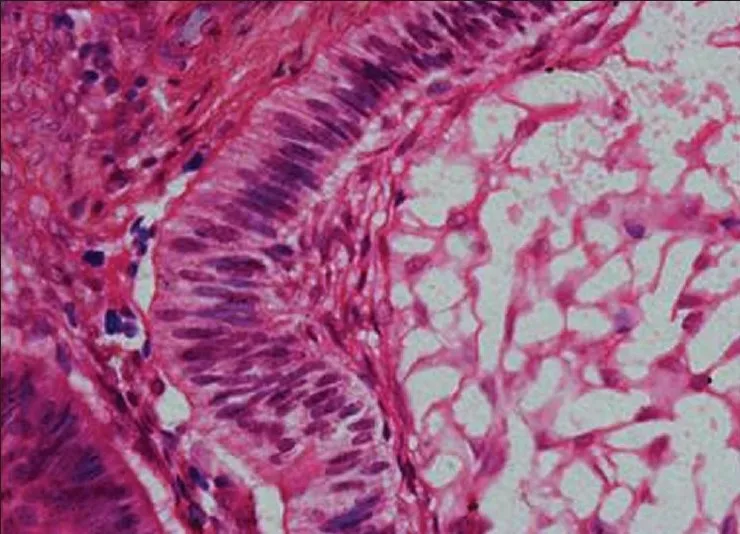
Tall columnar ameloblasts like cells showing nuclear palisading, reversal of polarity and stellate reticulum like cells (40x).
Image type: pathology (h&e)